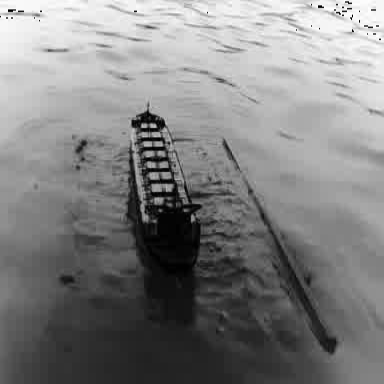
There is a liner in the infrared image.